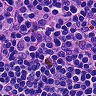
Metastatic tissue present: no